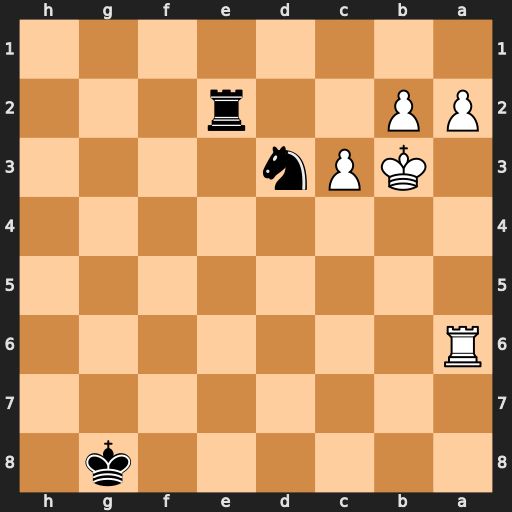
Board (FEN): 6k1/8/R7/8/8/1KPn4/PP2r3/8
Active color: b
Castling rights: -
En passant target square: -
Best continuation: Nc5+ Ka3 Nxa6